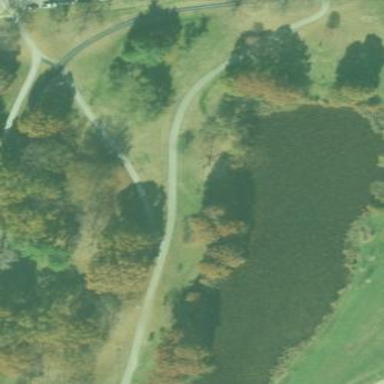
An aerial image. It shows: Pond with natural water.